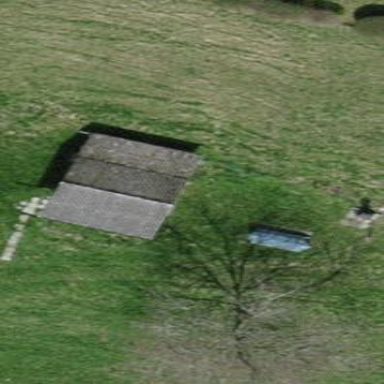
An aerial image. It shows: Shed.